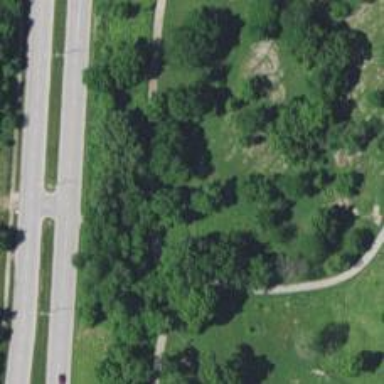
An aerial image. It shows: Disc golf tee area.